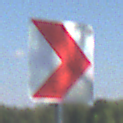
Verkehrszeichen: RichtungstafelnInKurvenKleinLinks
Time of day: Midday
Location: Outdoor (Nature)
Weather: Clear
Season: NotSpecified
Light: Natural